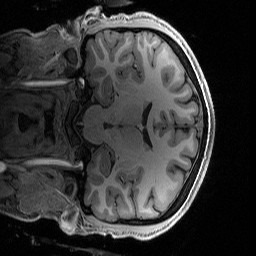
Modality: T1w
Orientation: coronal
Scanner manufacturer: siemens
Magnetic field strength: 3 T
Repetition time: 2.5 s
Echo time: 0.0029 s